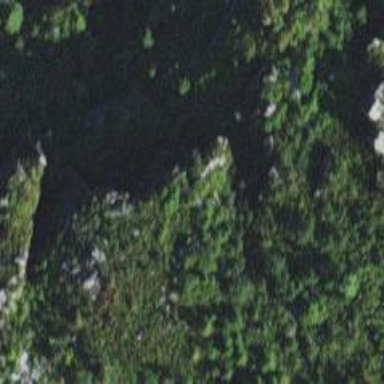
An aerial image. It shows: Cliff in nature.